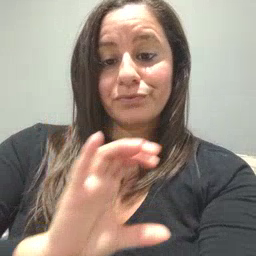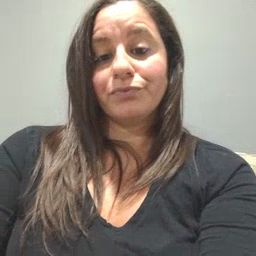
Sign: chocolate